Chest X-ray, PA view. Patient: 10 years old, sex F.
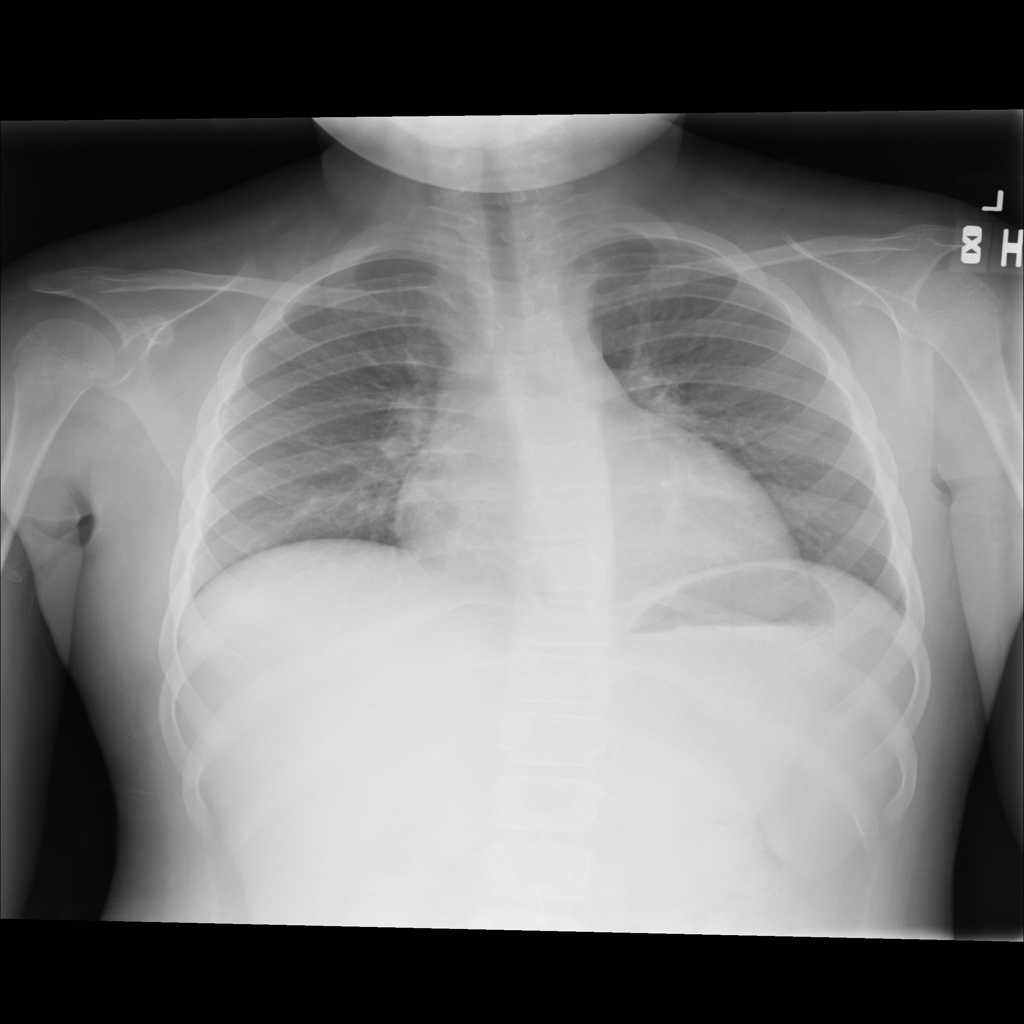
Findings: No Finding